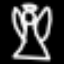
Label: angel